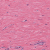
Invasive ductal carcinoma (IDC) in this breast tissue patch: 0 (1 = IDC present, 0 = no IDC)